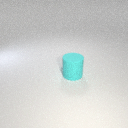
large cyan rubber cylinder